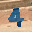
Label: 4